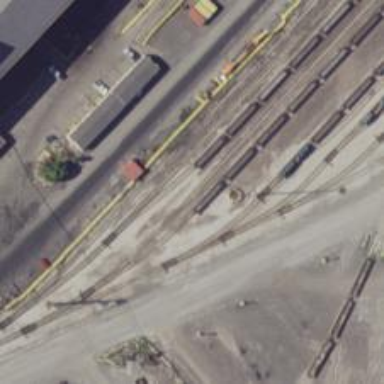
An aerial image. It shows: Railway spur service.